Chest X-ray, PA view. Patient: 55 years old, sex M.
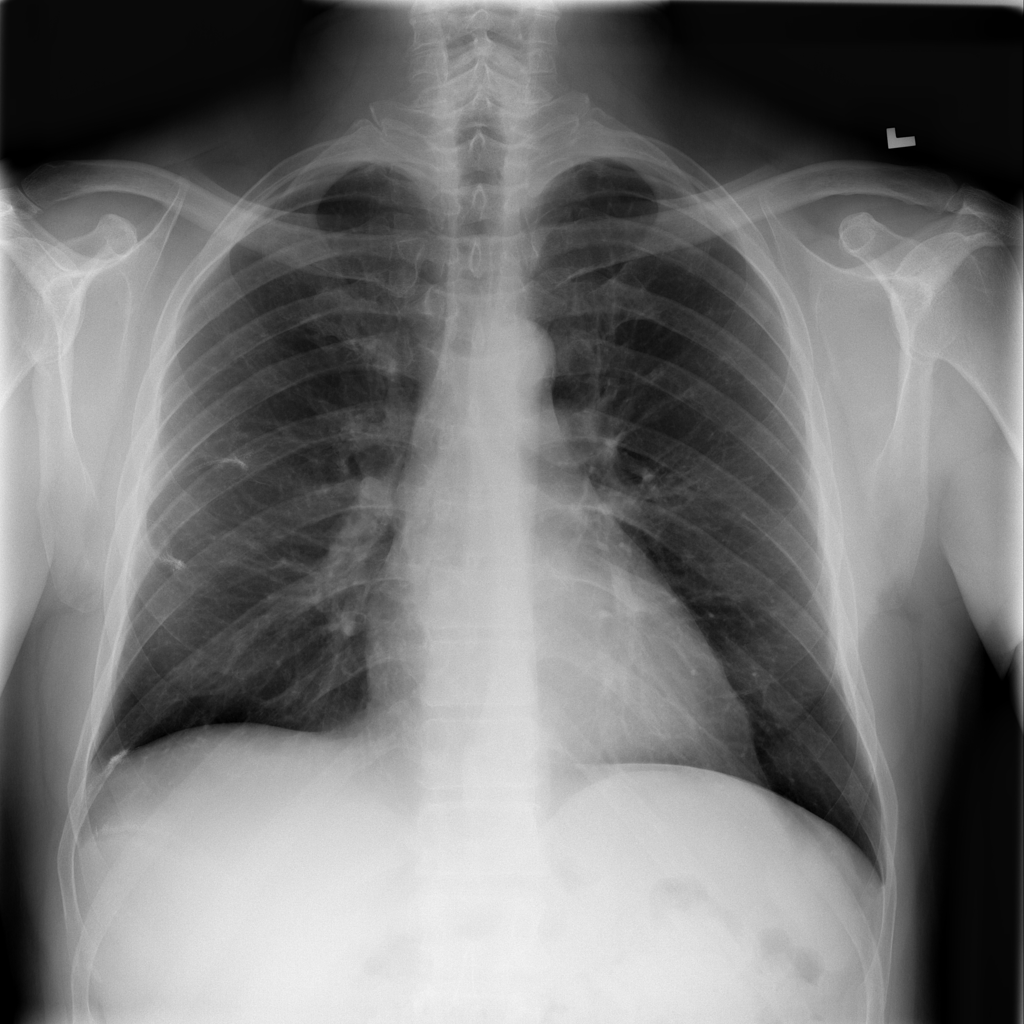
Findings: No Finding